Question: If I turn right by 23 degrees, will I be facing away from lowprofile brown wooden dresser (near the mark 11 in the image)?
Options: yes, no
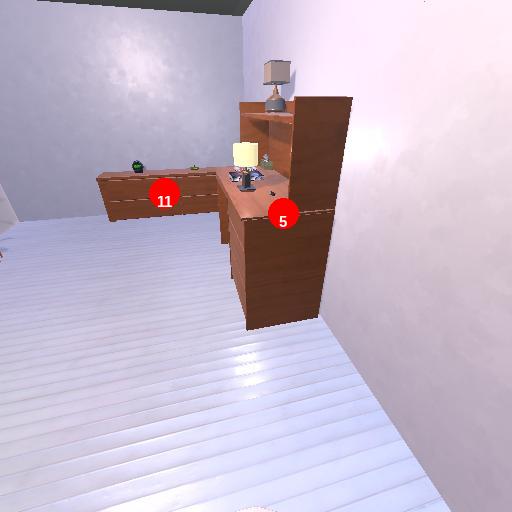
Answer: yes